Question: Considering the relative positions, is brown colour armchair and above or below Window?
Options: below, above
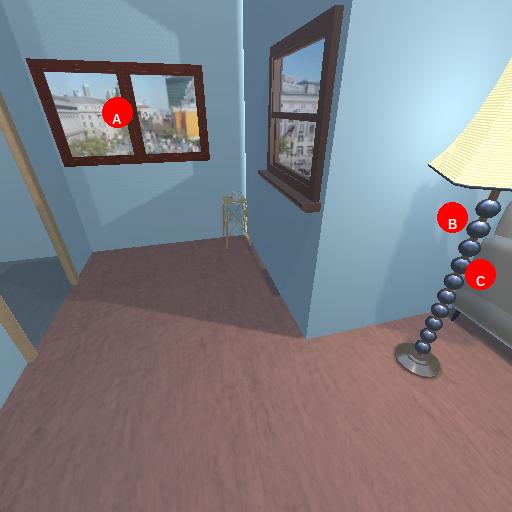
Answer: below